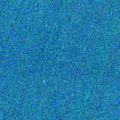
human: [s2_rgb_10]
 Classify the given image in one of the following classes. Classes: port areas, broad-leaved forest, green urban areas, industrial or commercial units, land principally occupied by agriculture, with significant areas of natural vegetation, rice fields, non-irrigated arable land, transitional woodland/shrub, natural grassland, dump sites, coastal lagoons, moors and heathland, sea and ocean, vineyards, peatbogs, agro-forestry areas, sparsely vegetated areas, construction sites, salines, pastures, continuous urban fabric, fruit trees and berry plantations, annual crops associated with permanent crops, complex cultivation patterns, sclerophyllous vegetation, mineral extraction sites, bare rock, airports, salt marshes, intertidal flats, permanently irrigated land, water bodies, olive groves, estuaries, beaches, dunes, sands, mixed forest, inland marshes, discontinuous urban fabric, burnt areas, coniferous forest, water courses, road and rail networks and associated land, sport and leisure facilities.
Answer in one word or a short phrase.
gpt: sea and ocean